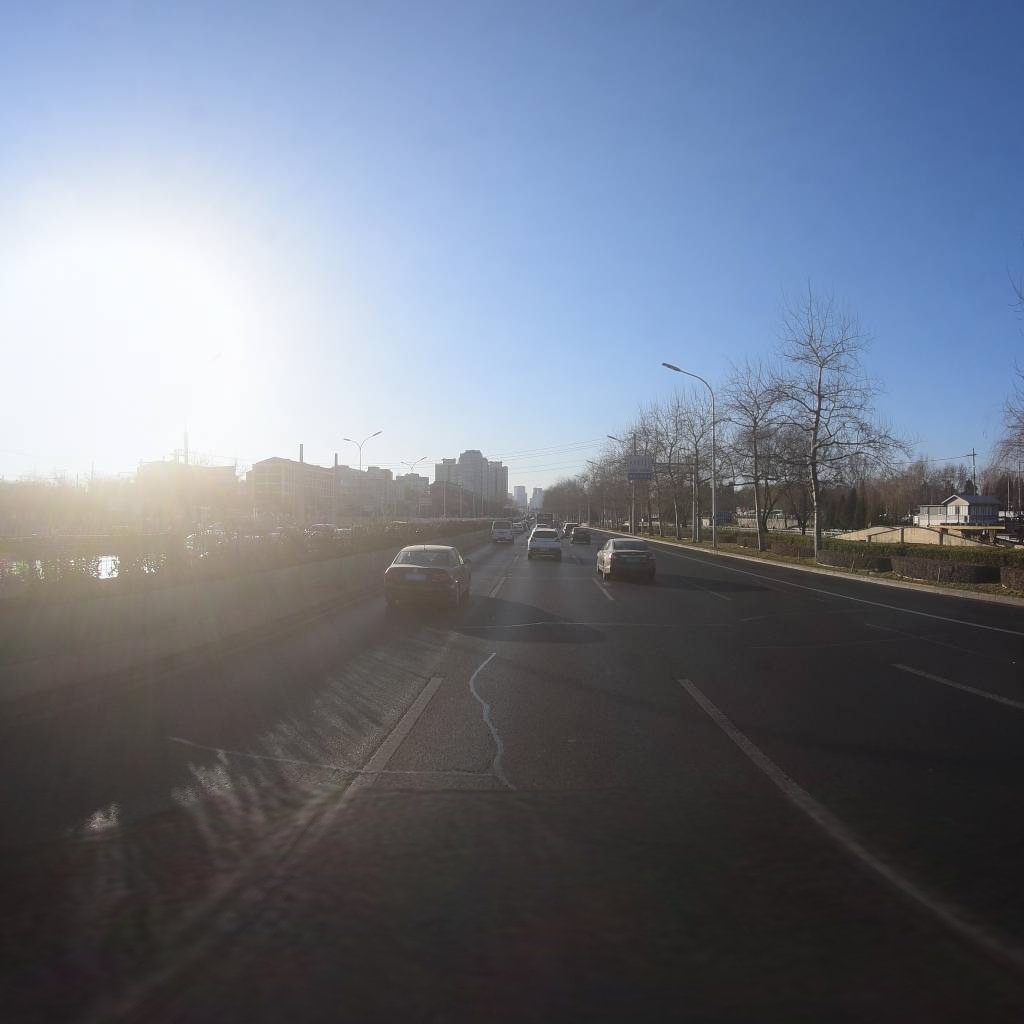
Region: Dongcheng
Road damage annotations: transverse patch, transverse patch, longitudinal patch, longitudinal patch, transverse patch, transverse patch